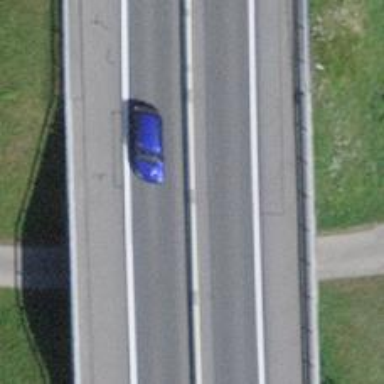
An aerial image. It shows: Trunk road bridge.